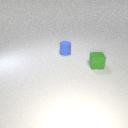
small green rubber cube in front of small blue rubber cylinder